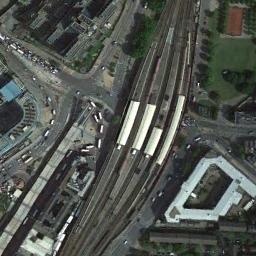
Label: railway_station